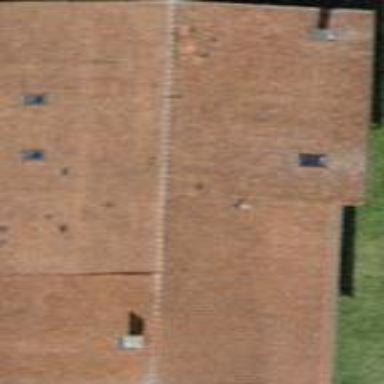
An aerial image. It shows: Farm building with gabled roof.